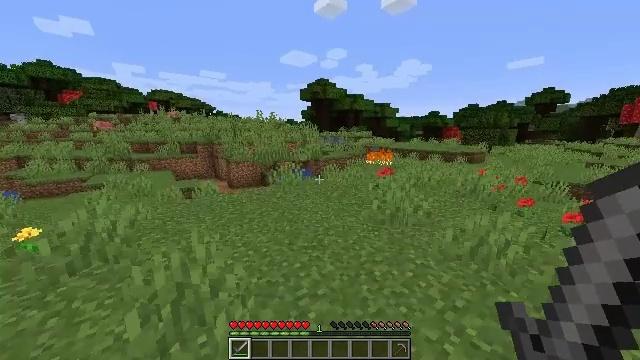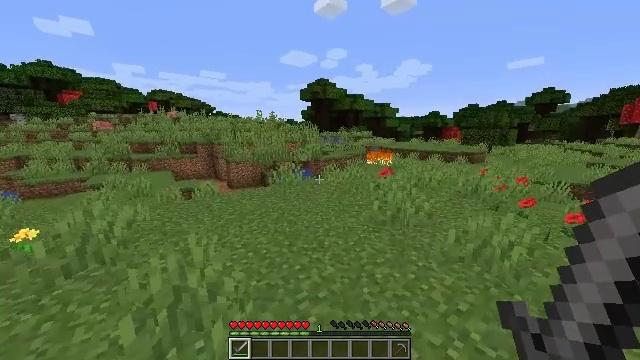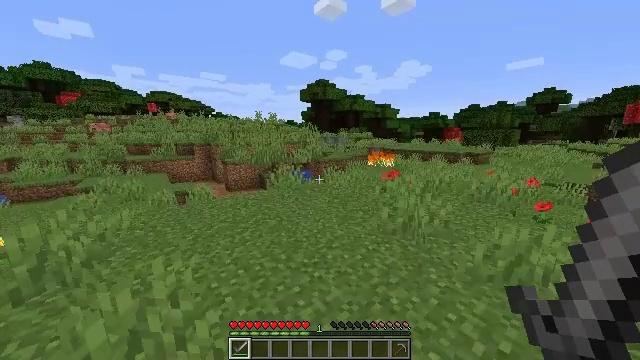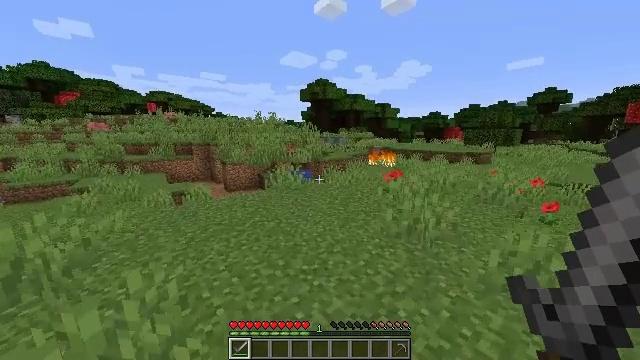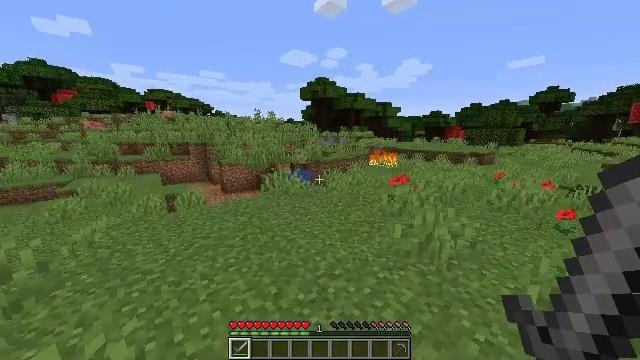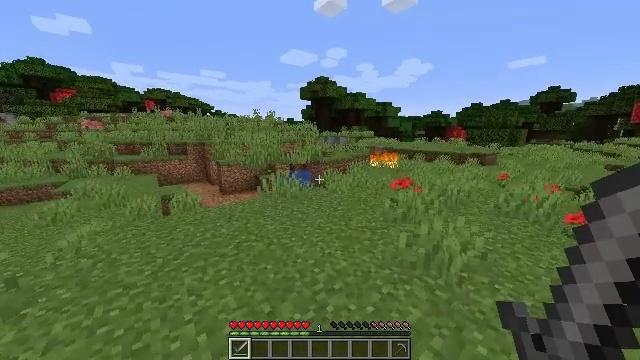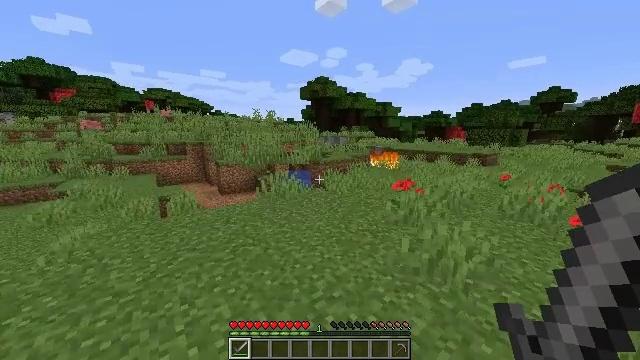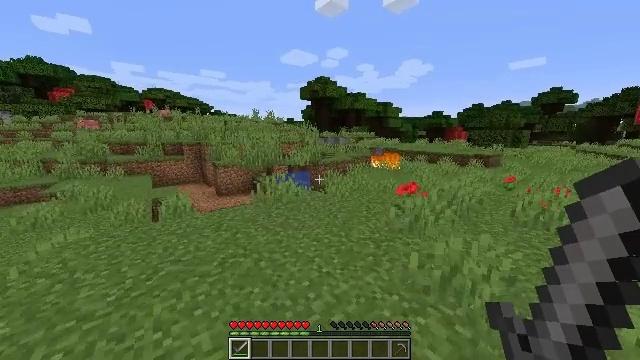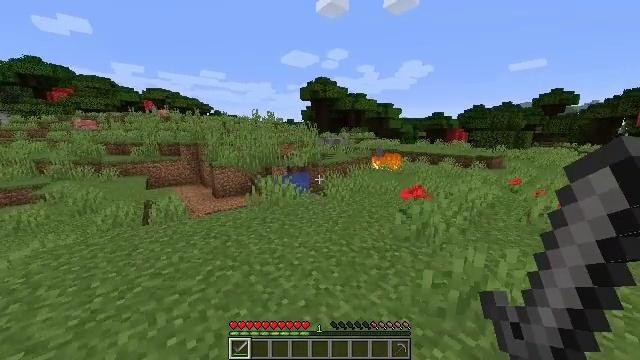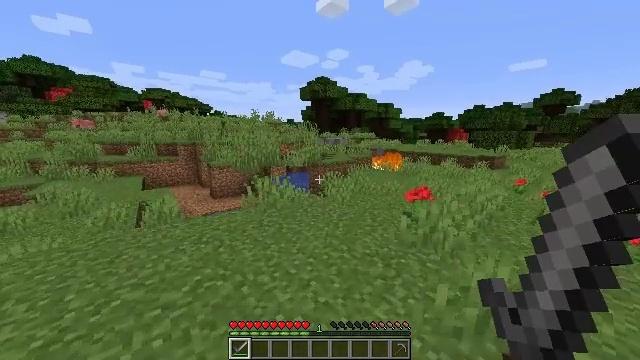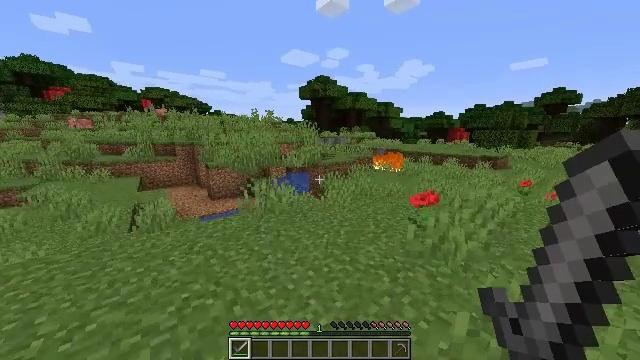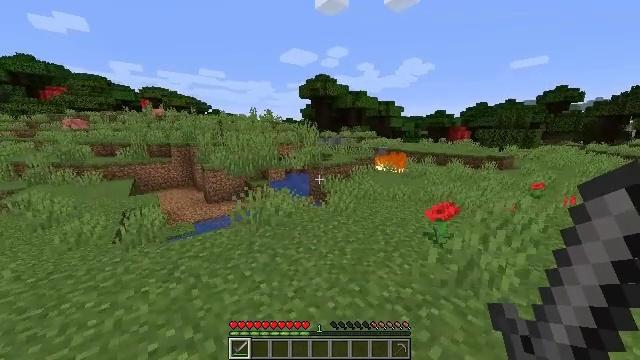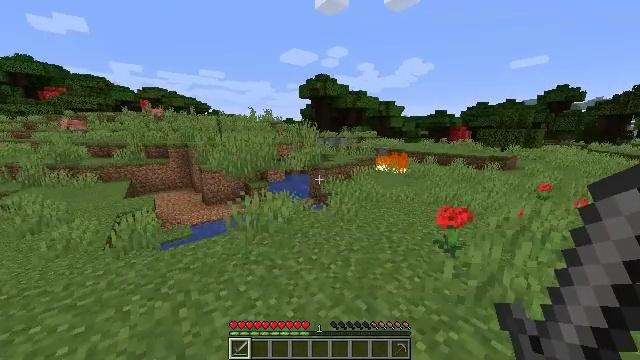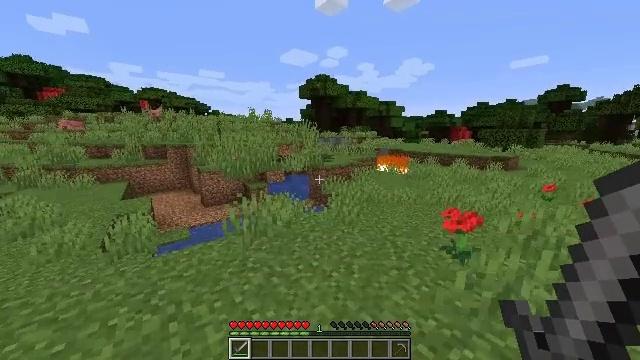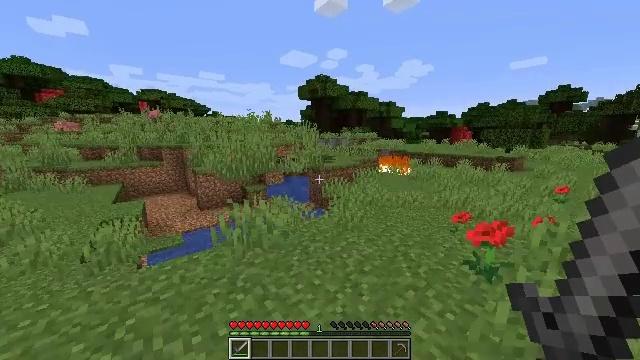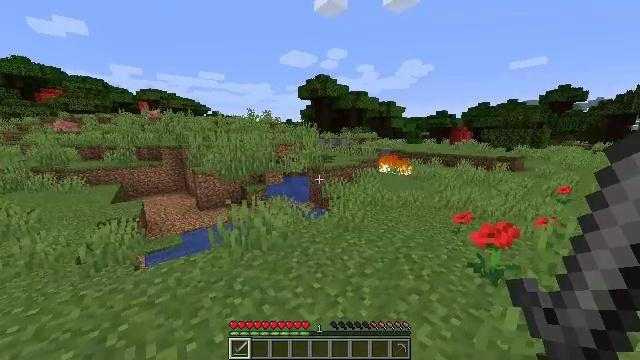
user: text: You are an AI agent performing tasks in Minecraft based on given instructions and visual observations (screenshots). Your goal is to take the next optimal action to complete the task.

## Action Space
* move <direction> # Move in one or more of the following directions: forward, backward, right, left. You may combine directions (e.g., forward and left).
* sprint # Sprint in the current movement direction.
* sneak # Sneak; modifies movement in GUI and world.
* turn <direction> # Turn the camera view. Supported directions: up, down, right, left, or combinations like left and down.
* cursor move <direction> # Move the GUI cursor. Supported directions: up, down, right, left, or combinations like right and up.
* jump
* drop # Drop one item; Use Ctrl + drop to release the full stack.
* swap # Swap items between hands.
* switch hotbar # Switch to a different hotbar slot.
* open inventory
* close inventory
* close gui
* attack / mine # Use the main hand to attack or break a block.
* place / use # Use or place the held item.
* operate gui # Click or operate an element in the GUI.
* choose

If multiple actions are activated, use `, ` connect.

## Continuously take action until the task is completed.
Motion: motion action
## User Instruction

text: Cook cod with the furnace.
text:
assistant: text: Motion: move forward
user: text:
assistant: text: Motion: move forward
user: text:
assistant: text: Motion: move forward
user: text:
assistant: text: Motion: move forward
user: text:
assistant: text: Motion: move forward
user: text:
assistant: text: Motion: move forward
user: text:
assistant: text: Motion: move forward
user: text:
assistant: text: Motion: move forward
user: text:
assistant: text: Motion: move forward
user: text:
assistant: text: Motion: move forward
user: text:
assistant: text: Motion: move forward
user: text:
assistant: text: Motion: move forward
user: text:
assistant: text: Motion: move forward
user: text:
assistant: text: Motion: move forward
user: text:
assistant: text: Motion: move forward
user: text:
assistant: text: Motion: move forward
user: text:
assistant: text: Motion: move forward
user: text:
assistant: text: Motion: move forward
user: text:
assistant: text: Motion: move forward
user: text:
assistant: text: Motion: move forward and move right
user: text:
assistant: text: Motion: move forward and move right
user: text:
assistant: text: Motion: move forward and move right
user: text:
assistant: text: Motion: move forward and move right
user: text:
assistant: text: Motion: move forward and move right
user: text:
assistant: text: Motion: move forward and move right
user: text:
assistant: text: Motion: move forward and move right
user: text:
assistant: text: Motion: move forward and move right
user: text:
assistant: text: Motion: move forward and move right
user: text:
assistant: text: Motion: move forward and move right
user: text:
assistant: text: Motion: move forward and move right